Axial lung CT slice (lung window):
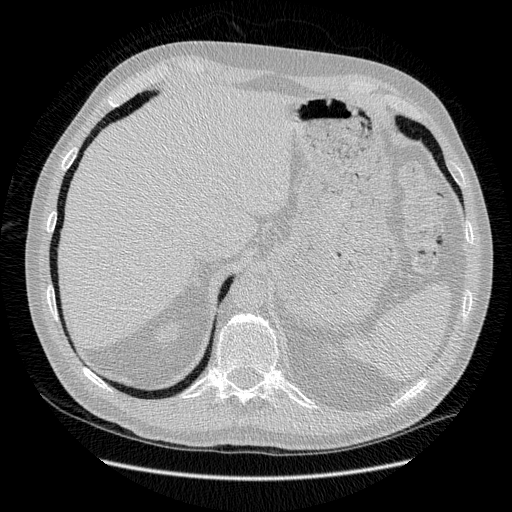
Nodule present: no